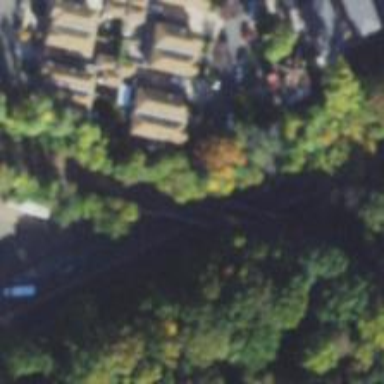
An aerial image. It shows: Railway bridge.